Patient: sex M, age 76
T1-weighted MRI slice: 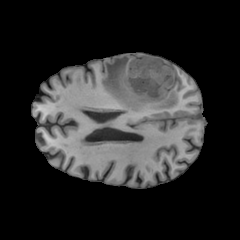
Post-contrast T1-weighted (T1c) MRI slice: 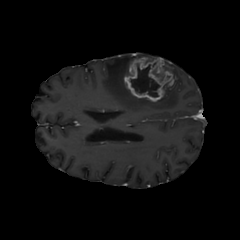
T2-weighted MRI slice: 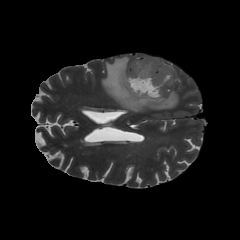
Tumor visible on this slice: yes
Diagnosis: Glioblastoma, IDH-wildtype
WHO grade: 4